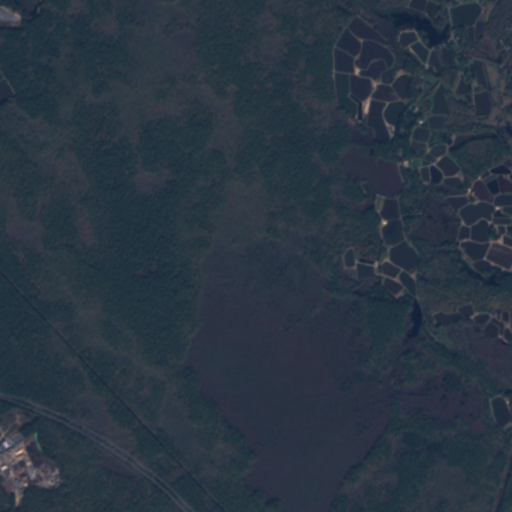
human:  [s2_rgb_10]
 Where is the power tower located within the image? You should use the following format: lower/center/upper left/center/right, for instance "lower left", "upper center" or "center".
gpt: The power tower is located in the lower right of the image.
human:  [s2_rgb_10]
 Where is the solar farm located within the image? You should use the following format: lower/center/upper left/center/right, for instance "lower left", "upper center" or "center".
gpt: The solar farm is located in the upper left of the image.
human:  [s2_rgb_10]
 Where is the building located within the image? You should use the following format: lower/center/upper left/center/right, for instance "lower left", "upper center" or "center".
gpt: The building is located in the right of the image.
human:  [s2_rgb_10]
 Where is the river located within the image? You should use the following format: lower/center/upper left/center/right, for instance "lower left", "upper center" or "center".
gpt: The river is located in the right of the image.
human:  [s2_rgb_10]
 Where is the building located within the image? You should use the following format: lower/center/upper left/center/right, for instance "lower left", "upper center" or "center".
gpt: The building is located in the right of the image.
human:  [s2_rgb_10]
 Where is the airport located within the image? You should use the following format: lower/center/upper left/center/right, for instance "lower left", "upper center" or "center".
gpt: There is no airport in the image.